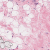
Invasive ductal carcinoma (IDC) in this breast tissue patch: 0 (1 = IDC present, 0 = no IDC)